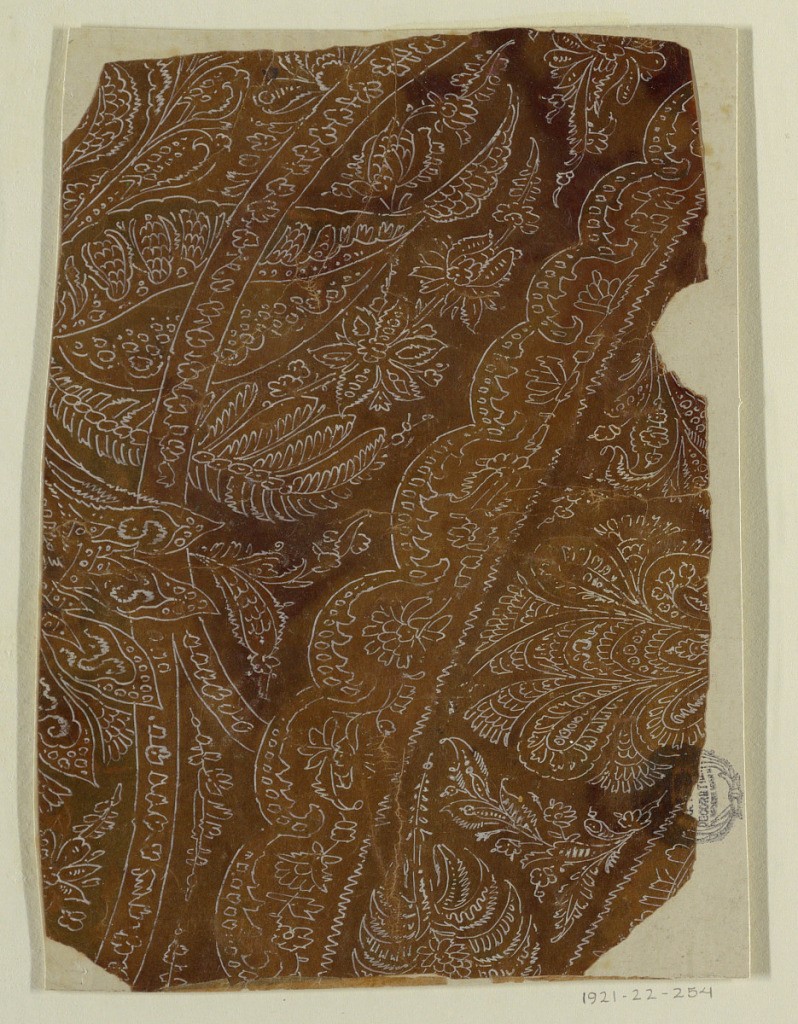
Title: Design for a Segment of a Border of a Woven Shawl
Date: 1830–1840
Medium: Brush and white gouache on oiled paper, mounted
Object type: Drawing
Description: Pal frond and leaf motifs run in bands with a long stem meandering over them.